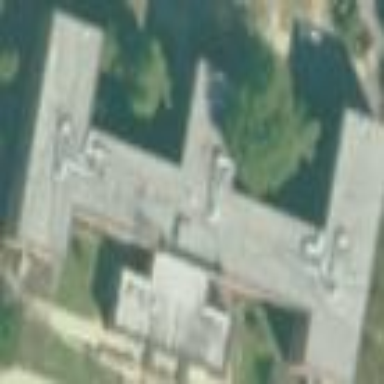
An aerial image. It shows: Dormitory building.